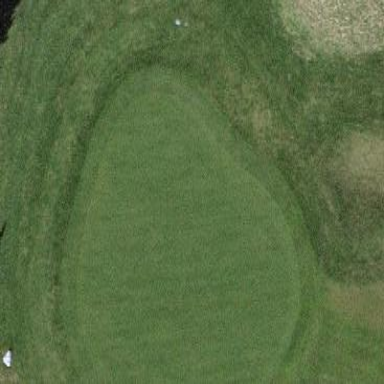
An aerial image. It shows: Golf green or pitch for the sport of golf.